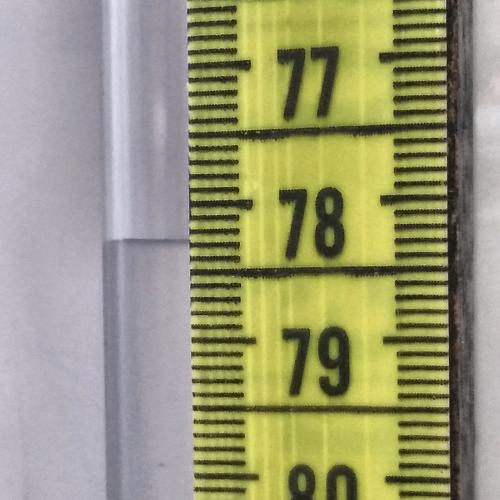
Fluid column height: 78.3 cm